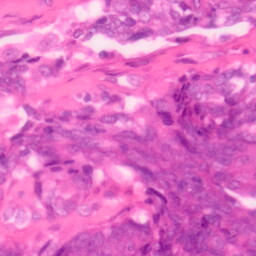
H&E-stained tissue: Colon